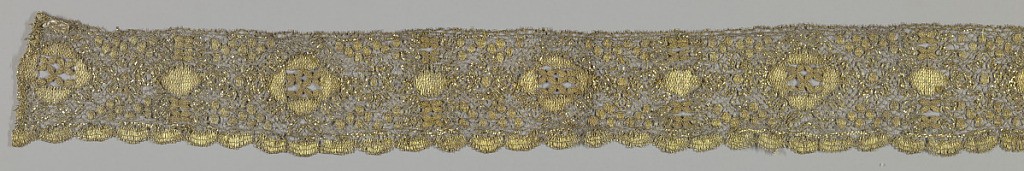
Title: Trimming
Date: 18th century
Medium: gold metallic foil and gold metallic foil wound onto yellow silk Technique: bobbin lace
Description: Wide ribbons densely placed in a serpentine pattern.